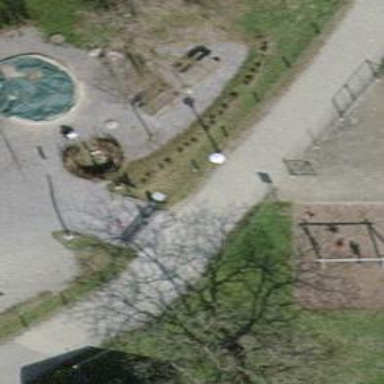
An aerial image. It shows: Path made of paving stones.